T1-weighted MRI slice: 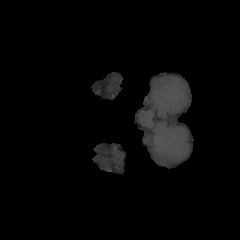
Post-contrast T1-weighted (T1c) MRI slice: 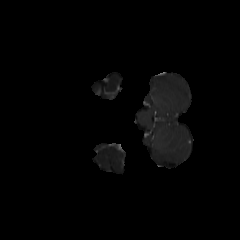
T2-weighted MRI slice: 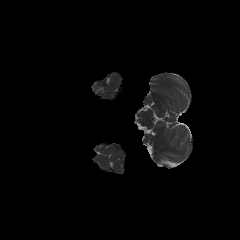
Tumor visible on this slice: no